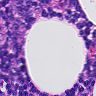
Metastatic tissue present: no